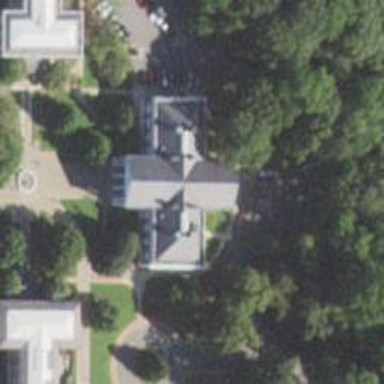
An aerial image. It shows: University building.